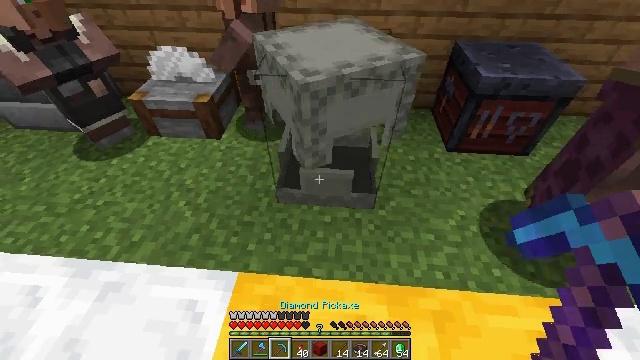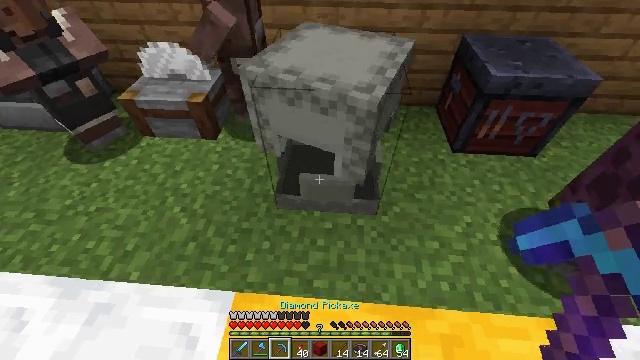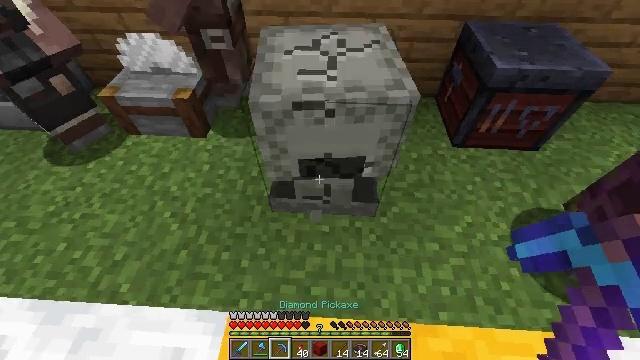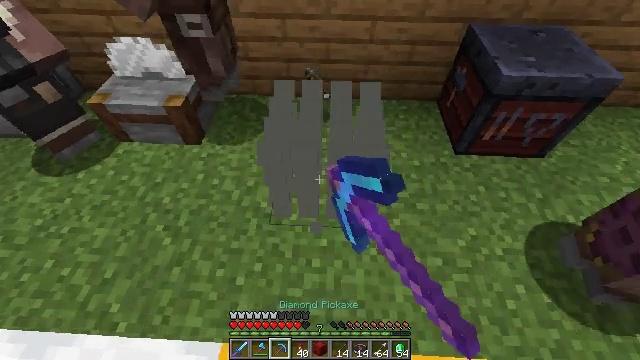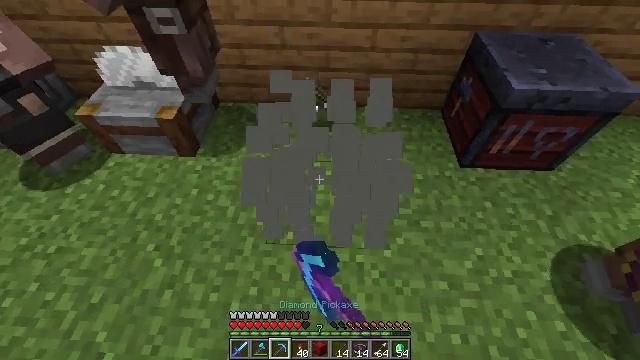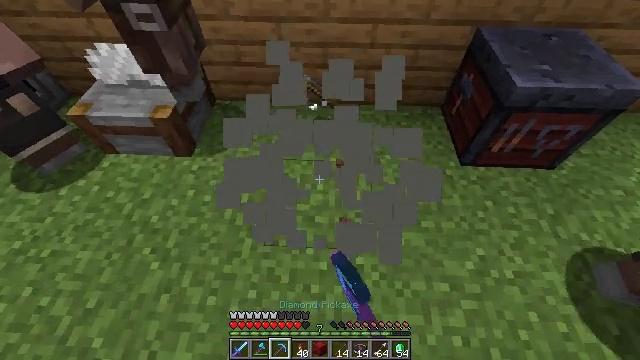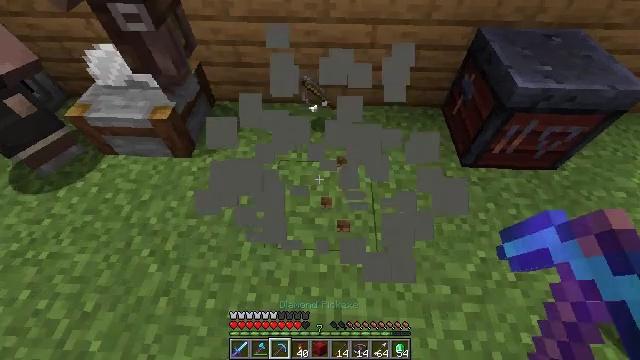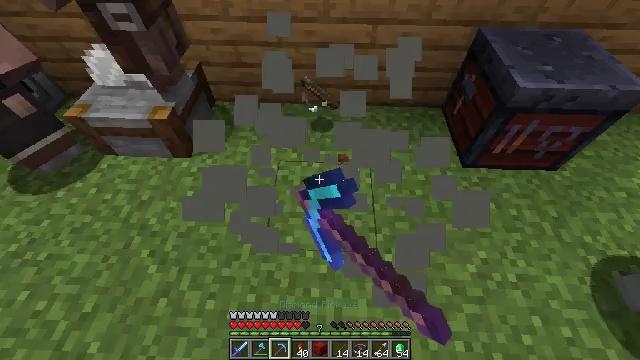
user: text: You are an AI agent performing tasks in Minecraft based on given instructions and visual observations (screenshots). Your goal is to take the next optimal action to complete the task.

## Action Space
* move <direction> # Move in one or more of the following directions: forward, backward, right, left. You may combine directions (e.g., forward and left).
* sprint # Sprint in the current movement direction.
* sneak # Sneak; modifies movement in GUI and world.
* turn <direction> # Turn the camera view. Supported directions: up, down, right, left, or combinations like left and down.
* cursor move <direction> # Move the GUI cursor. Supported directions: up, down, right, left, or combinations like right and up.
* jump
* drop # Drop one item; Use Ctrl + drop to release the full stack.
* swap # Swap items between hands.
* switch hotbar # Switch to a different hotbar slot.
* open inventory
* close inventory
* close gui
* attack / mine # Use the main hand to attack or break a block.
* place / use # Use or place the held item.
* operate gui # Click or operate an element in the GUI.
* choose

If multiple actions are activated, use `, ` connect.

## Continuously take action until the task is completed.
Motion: motion action
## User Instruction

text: Put the light gray shulker box back into the inventory.
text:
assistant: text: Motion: move forward, turn down
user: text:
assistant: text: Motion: move forward, turn right and down, attack / mine
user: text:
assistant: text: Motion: move forward, attack / mine
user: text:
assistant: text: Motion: attack / mine
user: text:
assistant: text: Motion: turn down, attack / mine
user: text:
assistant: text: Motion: attack / mine
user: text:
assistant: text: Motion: no_op
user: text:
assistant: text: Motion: no_op